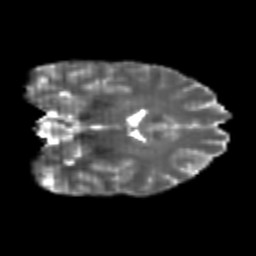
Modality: T2w
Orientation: coronal
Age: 24
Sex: male
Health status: healthy
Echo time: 0.074 s